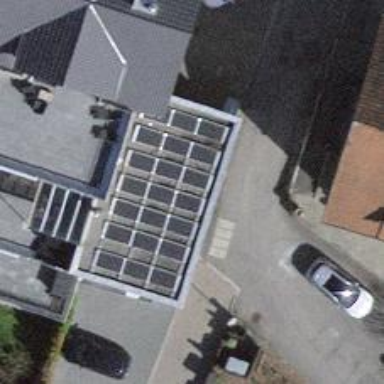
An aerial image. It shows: Solar power generator.